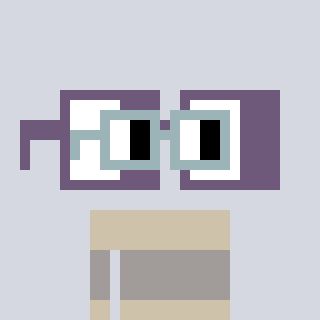
a pixel art character with square dark gray glasses, a glasses-shaped head and a bege-colored body on a cool background